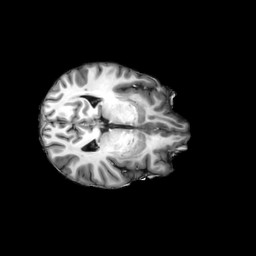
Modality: T1w
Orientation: axial
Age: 41
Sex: male
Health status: ill